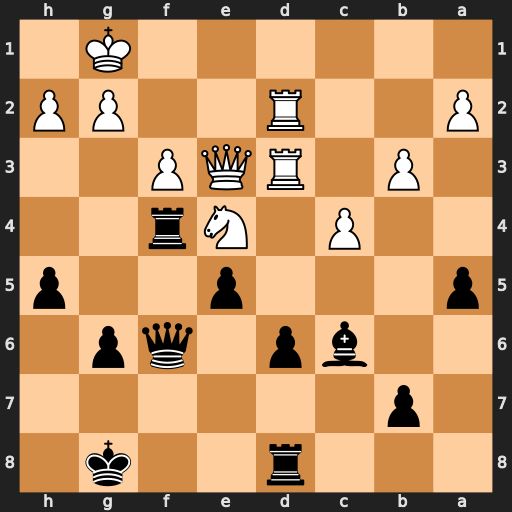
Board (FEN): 3r2k1/1p6/2bp1qp1/p3p2p/2P1Nr2/1P1RQP2/P2R2PP/6K1
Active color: b
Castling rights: -
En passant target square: -
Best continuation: Bxe4 g3 Bxd3